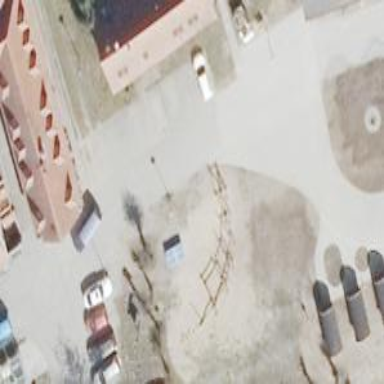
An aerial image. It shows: Playground featuring climbing frame.